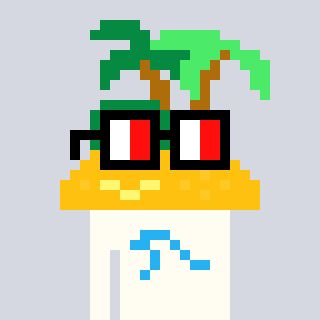
a pixel art character with square glasses with black frames and red eyes, a island-shaped head and a grayscale-colored body on a cool background